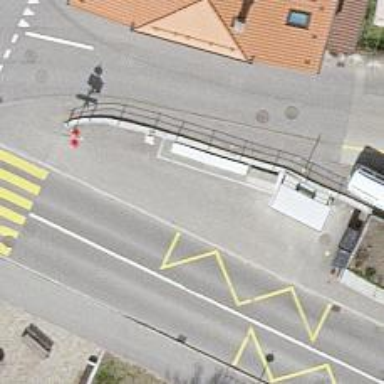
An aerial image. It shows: Bus stop with platform for public transport.